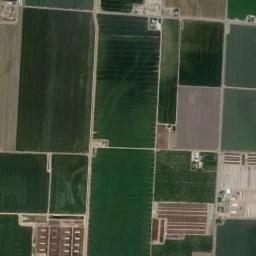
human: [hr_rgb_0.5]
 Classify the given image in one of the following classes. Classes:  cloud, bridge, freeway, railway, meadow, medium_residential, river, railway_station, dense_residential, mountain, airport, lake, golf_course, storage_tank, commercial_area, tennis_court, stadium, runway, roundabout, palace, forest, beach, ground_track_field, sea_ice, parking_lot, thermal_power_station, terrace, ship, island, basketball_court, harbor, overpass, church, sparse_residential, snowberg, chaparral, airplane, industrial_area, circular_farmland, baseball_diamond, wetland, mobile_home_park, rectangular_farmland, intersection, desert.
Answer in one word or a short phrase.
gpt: rectangular_farmland